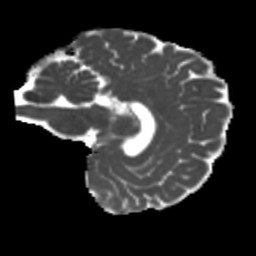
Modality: MD
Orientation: sagittal
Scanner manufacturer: siemens
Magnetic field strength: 3 T
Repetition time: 4 s
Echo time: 0.0594 s